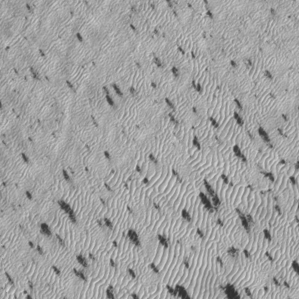
Label: frost